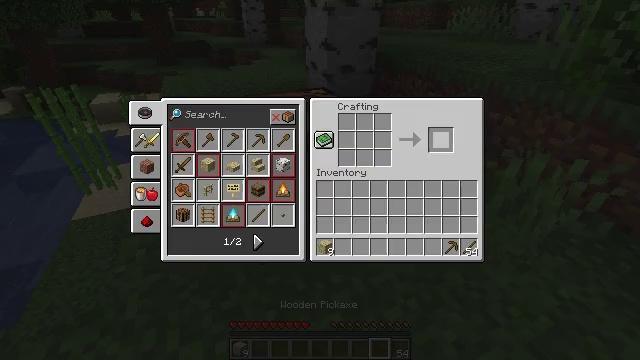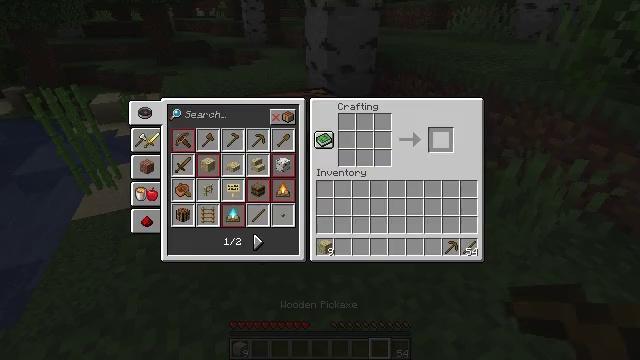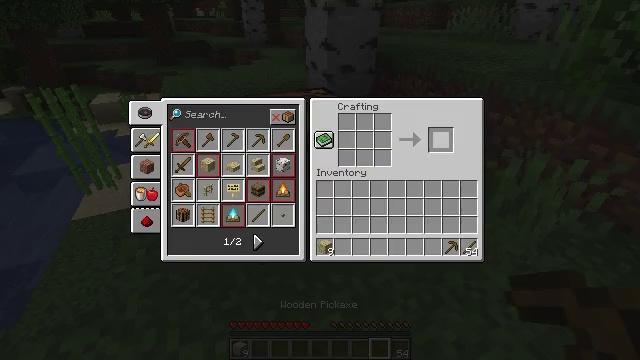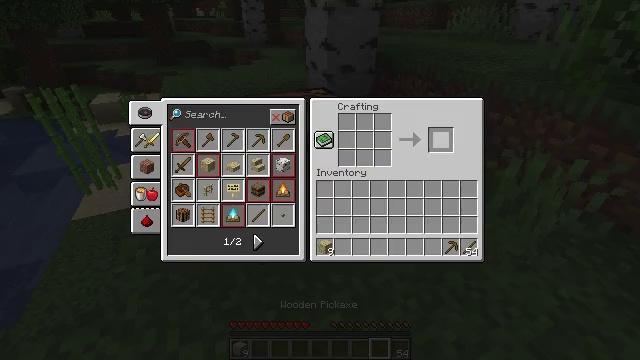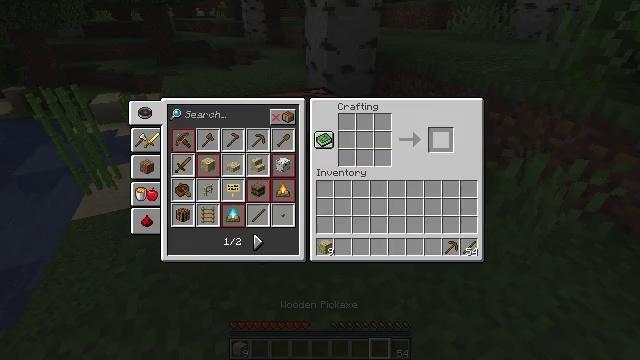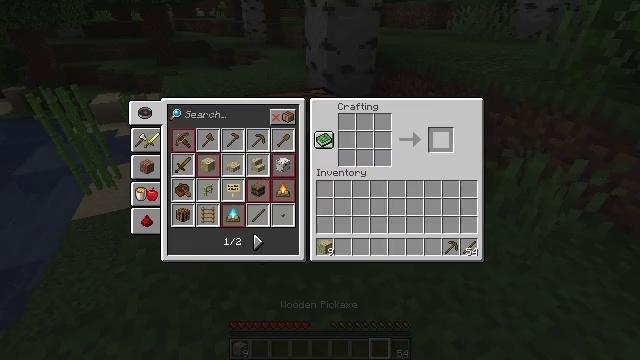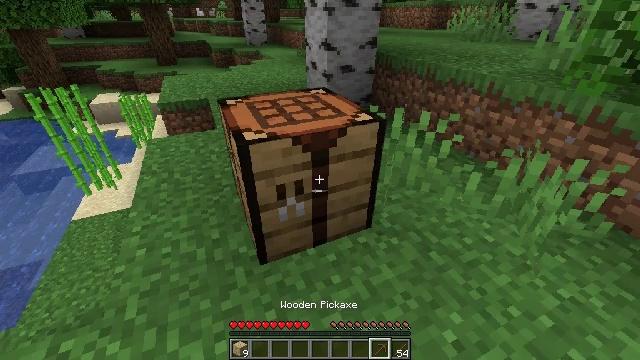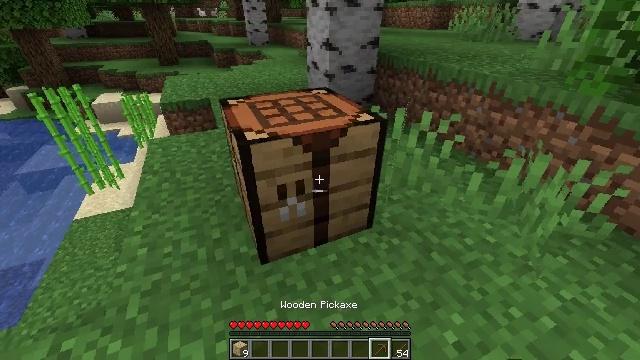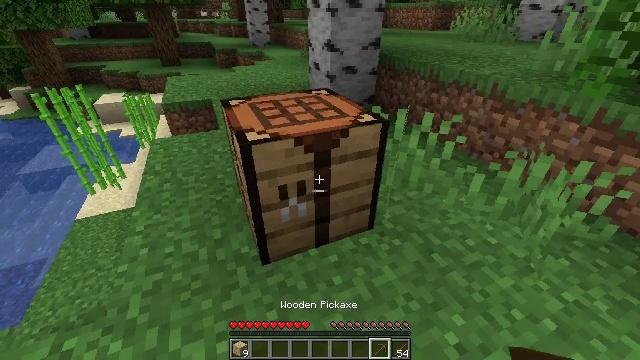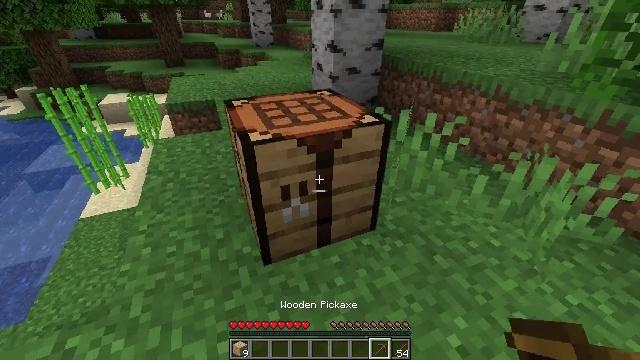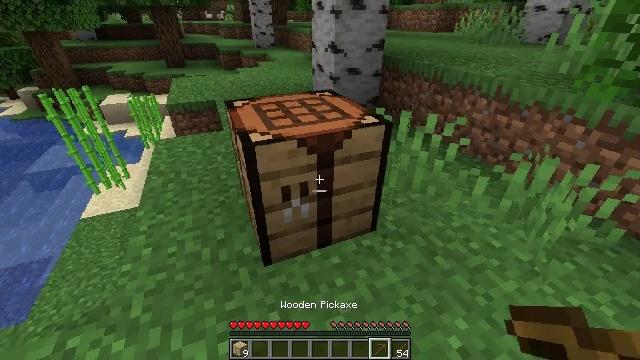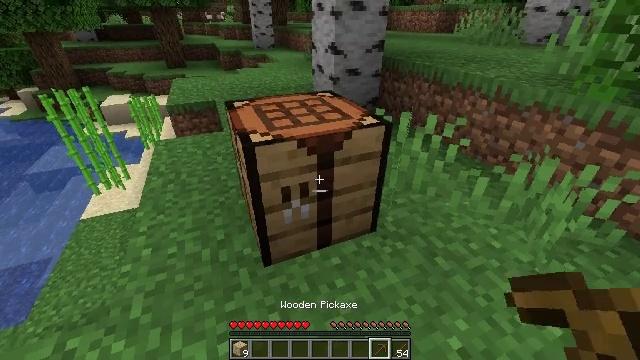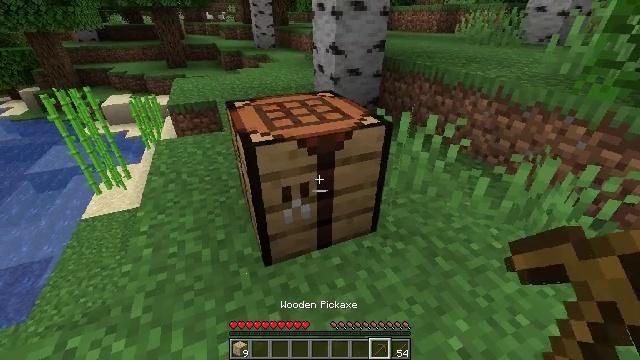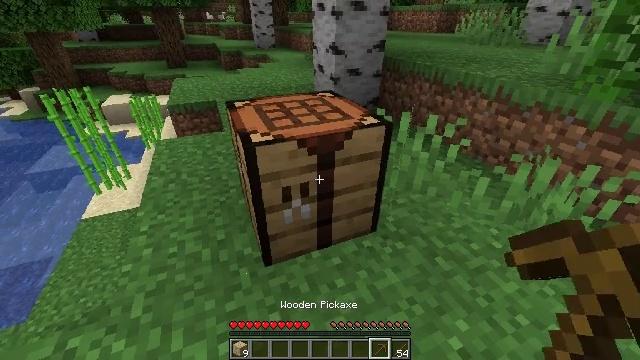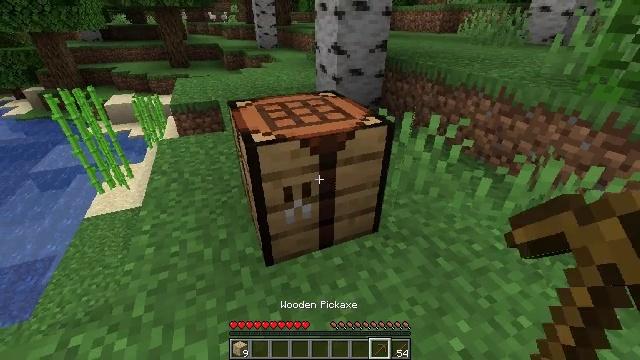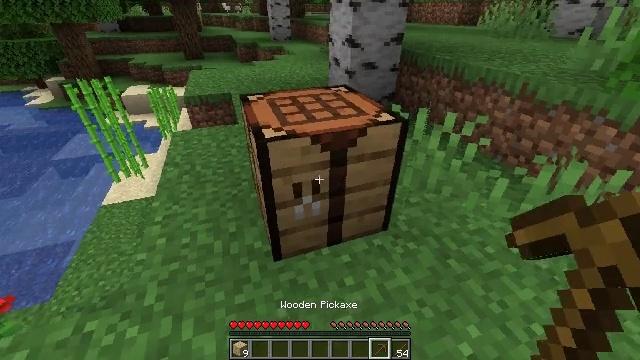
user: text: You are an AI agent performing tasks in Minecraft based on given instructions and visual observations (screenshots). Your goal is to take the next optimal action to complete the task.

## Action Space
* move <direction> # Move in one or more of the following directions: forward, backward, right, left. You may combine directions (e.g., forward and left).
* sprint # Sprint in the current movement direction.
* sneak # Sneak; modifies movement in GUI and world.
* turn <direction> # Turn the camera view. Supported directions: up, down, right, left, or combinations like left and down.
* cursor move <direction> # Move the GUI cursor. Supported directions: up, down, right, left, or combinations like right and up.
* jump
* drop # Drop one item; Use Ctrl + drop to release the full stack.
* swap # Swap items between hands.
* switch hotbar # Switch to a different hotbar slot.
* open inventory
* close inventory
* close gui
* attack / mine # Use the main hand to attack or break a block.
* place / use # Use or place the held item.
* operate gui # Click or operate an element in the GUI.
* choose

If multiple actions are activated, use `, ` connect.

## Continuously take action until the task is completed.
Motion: motion action
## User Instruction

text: Mine block crafting table.
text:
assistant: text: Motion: sneak, open gui
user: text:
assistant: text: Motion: sneak
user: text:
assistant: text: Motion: no_op
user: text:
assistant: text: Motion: no_op
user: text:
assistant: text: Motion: no_op
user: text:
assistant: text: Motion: no_op
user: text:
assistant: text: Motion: close gui
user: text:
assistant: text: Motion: open inventory
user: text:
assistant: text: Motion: open inventory
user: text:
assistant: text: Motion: open inventory
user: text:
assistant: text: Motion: no_op
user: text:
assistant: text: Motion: no_op
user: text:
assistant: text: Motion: no_op
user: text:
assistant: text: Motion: no_op
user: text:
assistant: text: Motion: move forward, turn left and down
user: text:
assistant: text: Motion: move forward, turn left and down
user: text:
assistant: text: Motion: move forward, turn left and down, attack / mine
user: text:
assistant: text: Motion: move forward, turn left and down, attack / mine
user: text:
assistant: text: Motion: move forward, turn left and down, attack / mine
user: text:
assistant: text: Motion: turn left and down, attack / mine
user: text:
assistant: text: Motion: attack / mine
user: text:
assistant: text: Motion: attack / mine
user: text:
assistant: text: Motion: attack / mine
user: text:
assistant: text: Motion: attack / mine
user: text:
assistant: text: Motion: attack / mine
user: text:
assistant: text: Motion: attack / mine
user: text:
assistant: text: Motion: attack / mine
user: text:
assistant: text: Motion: attack / mine
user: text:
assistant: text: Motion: attack / mine
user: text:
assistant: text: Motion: attack / mine